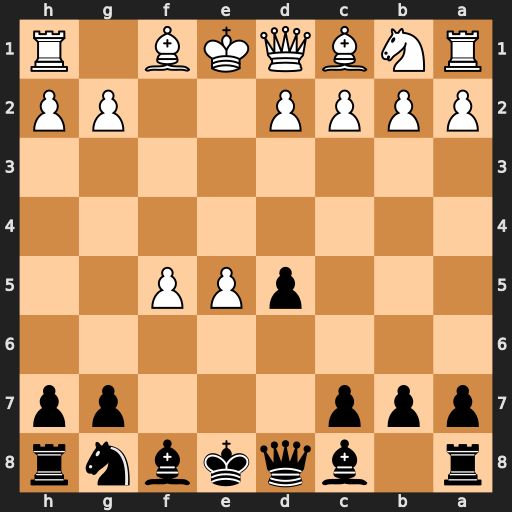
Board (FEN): r1bqkbnr/ppp3pp/8/3pPP2/8/8/PPPP2PP/RNBQKB1R
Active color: b
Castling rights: KQkq
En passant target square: -
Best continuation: Qh4+ g3 Qe4+ Qe2 Qxh1